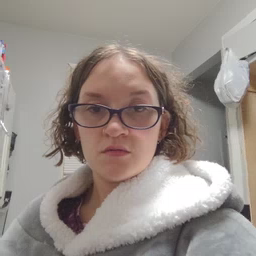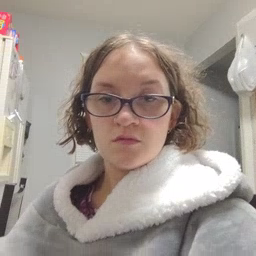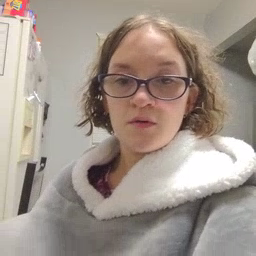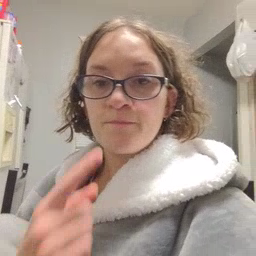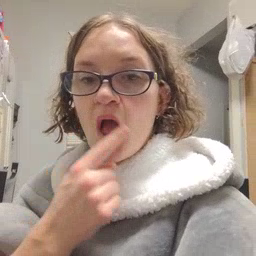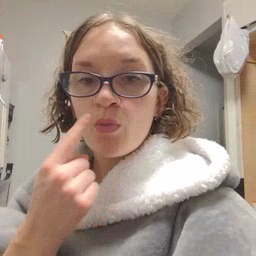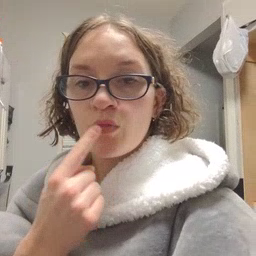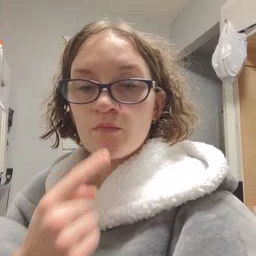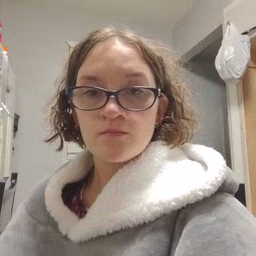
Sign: mouth